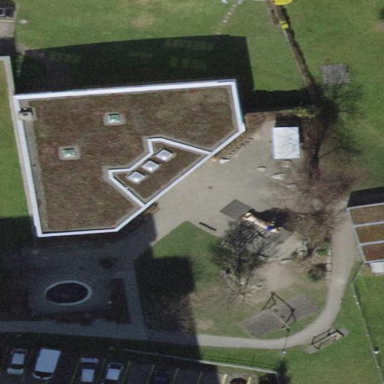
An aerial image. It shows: Kindergarten.